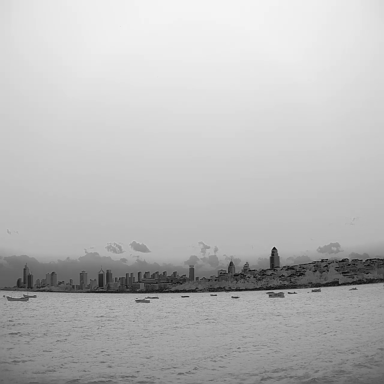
There are nine bulk_carriers in the infrared image.